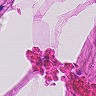
Metastatic tissue present: no